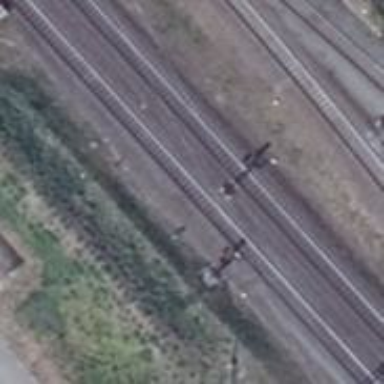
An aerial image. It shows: Railway signal.